Question: I have a p tag. I want a border line next to it.
'''
<p style="margin-left: -30px;font-size: 12px;margin-bottom: 2px;"><strong> Categories</strong></p>
'''

I want to add a line next to p tag as the following image.
How can i implement it?
Please help,
Thanks
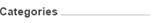
Answer: Use a pseudo element
<URL>
'''
p {
font-size: 12px;
margin-bottom: 2px;
overflow: hidden;
position: relative;
}
p:after {
content:"";
position: absolute;
border-bottom:1px solid grey; /* border-size & color are now controllable */
width:100%;
height:1em;
display: inline;
margin-left: 1em;
}
'''